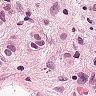
Metastatic tissue present: yes